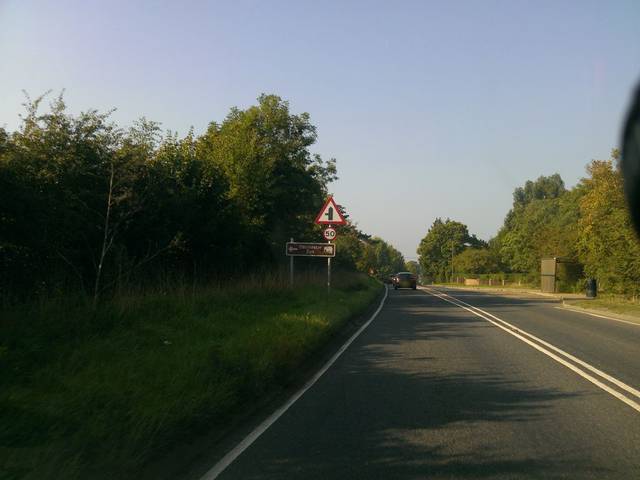
Region: United Kingdom
Coordinates: 51.864, 0.8378